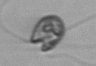
Label: flagellate_morphotype1